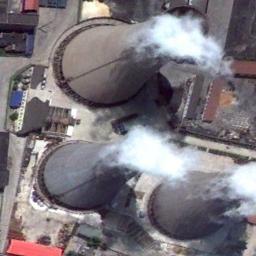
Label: thermal_power_station